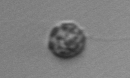
Label: coccolithophorid